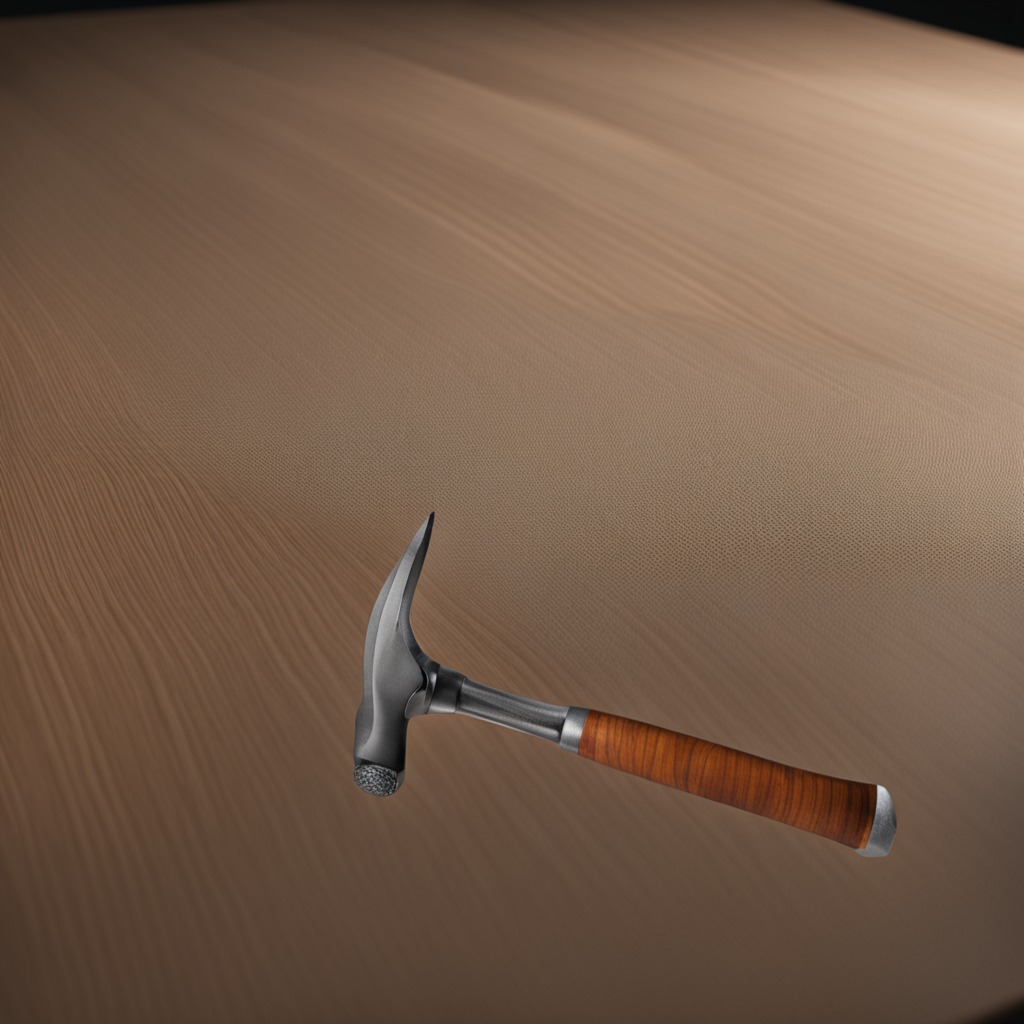
A hammer is lying on a wooden table inside a workshop at night.